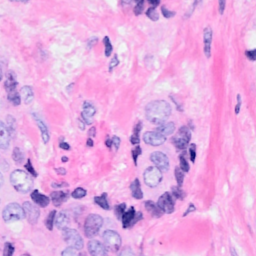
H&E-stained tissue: Breast